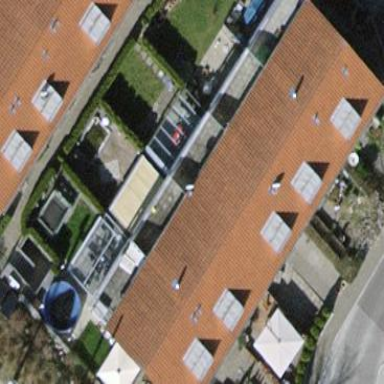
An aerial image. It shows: Terrace building with gabled roof.